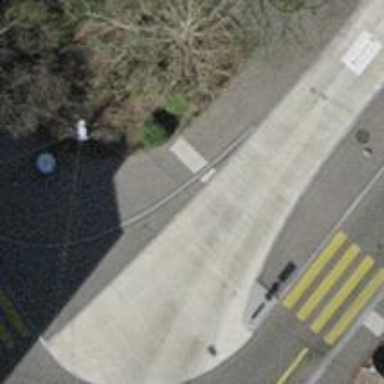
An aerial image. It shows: Service road with paved surface used by trolleybuses. The road has trolley wires for the trolleybus system.